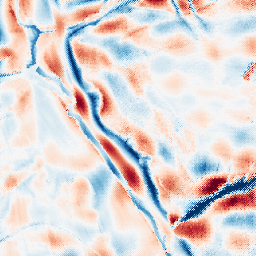
Category: wavelet
Decomposition family: wavelet_dwt
Decomposition parameters: wavelet: db8
level: 5
Upsampling method: regularized
Upsampling parameters: scale: 4
lambda_reg: 0.1
Upsampling scale: 4